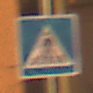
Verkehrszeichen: FussgaengerueberwegRechts
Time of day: Night
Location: Outdoor (Urban)
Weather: Clear
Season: NotSpecified
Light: Artificial